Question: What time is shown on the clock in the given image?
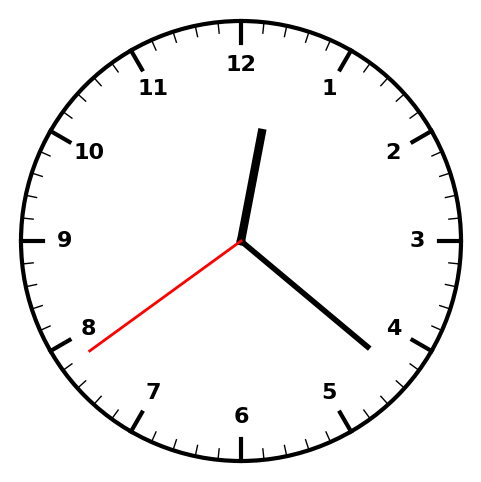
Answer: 12:21:39